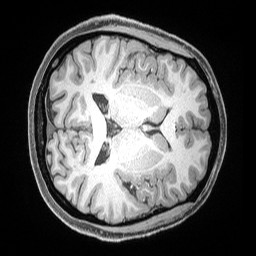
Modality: T1w
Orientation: axial
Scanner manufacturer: siemens
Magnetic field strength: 3 T
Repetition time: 2.53 s
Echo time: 0.00169 s